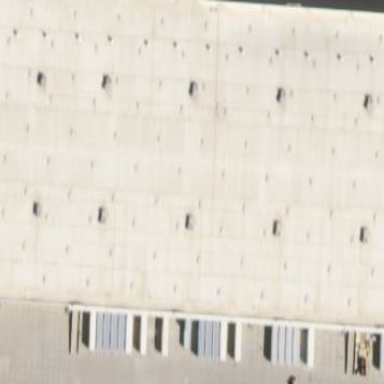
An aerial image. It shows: Warehouse.